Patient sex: F
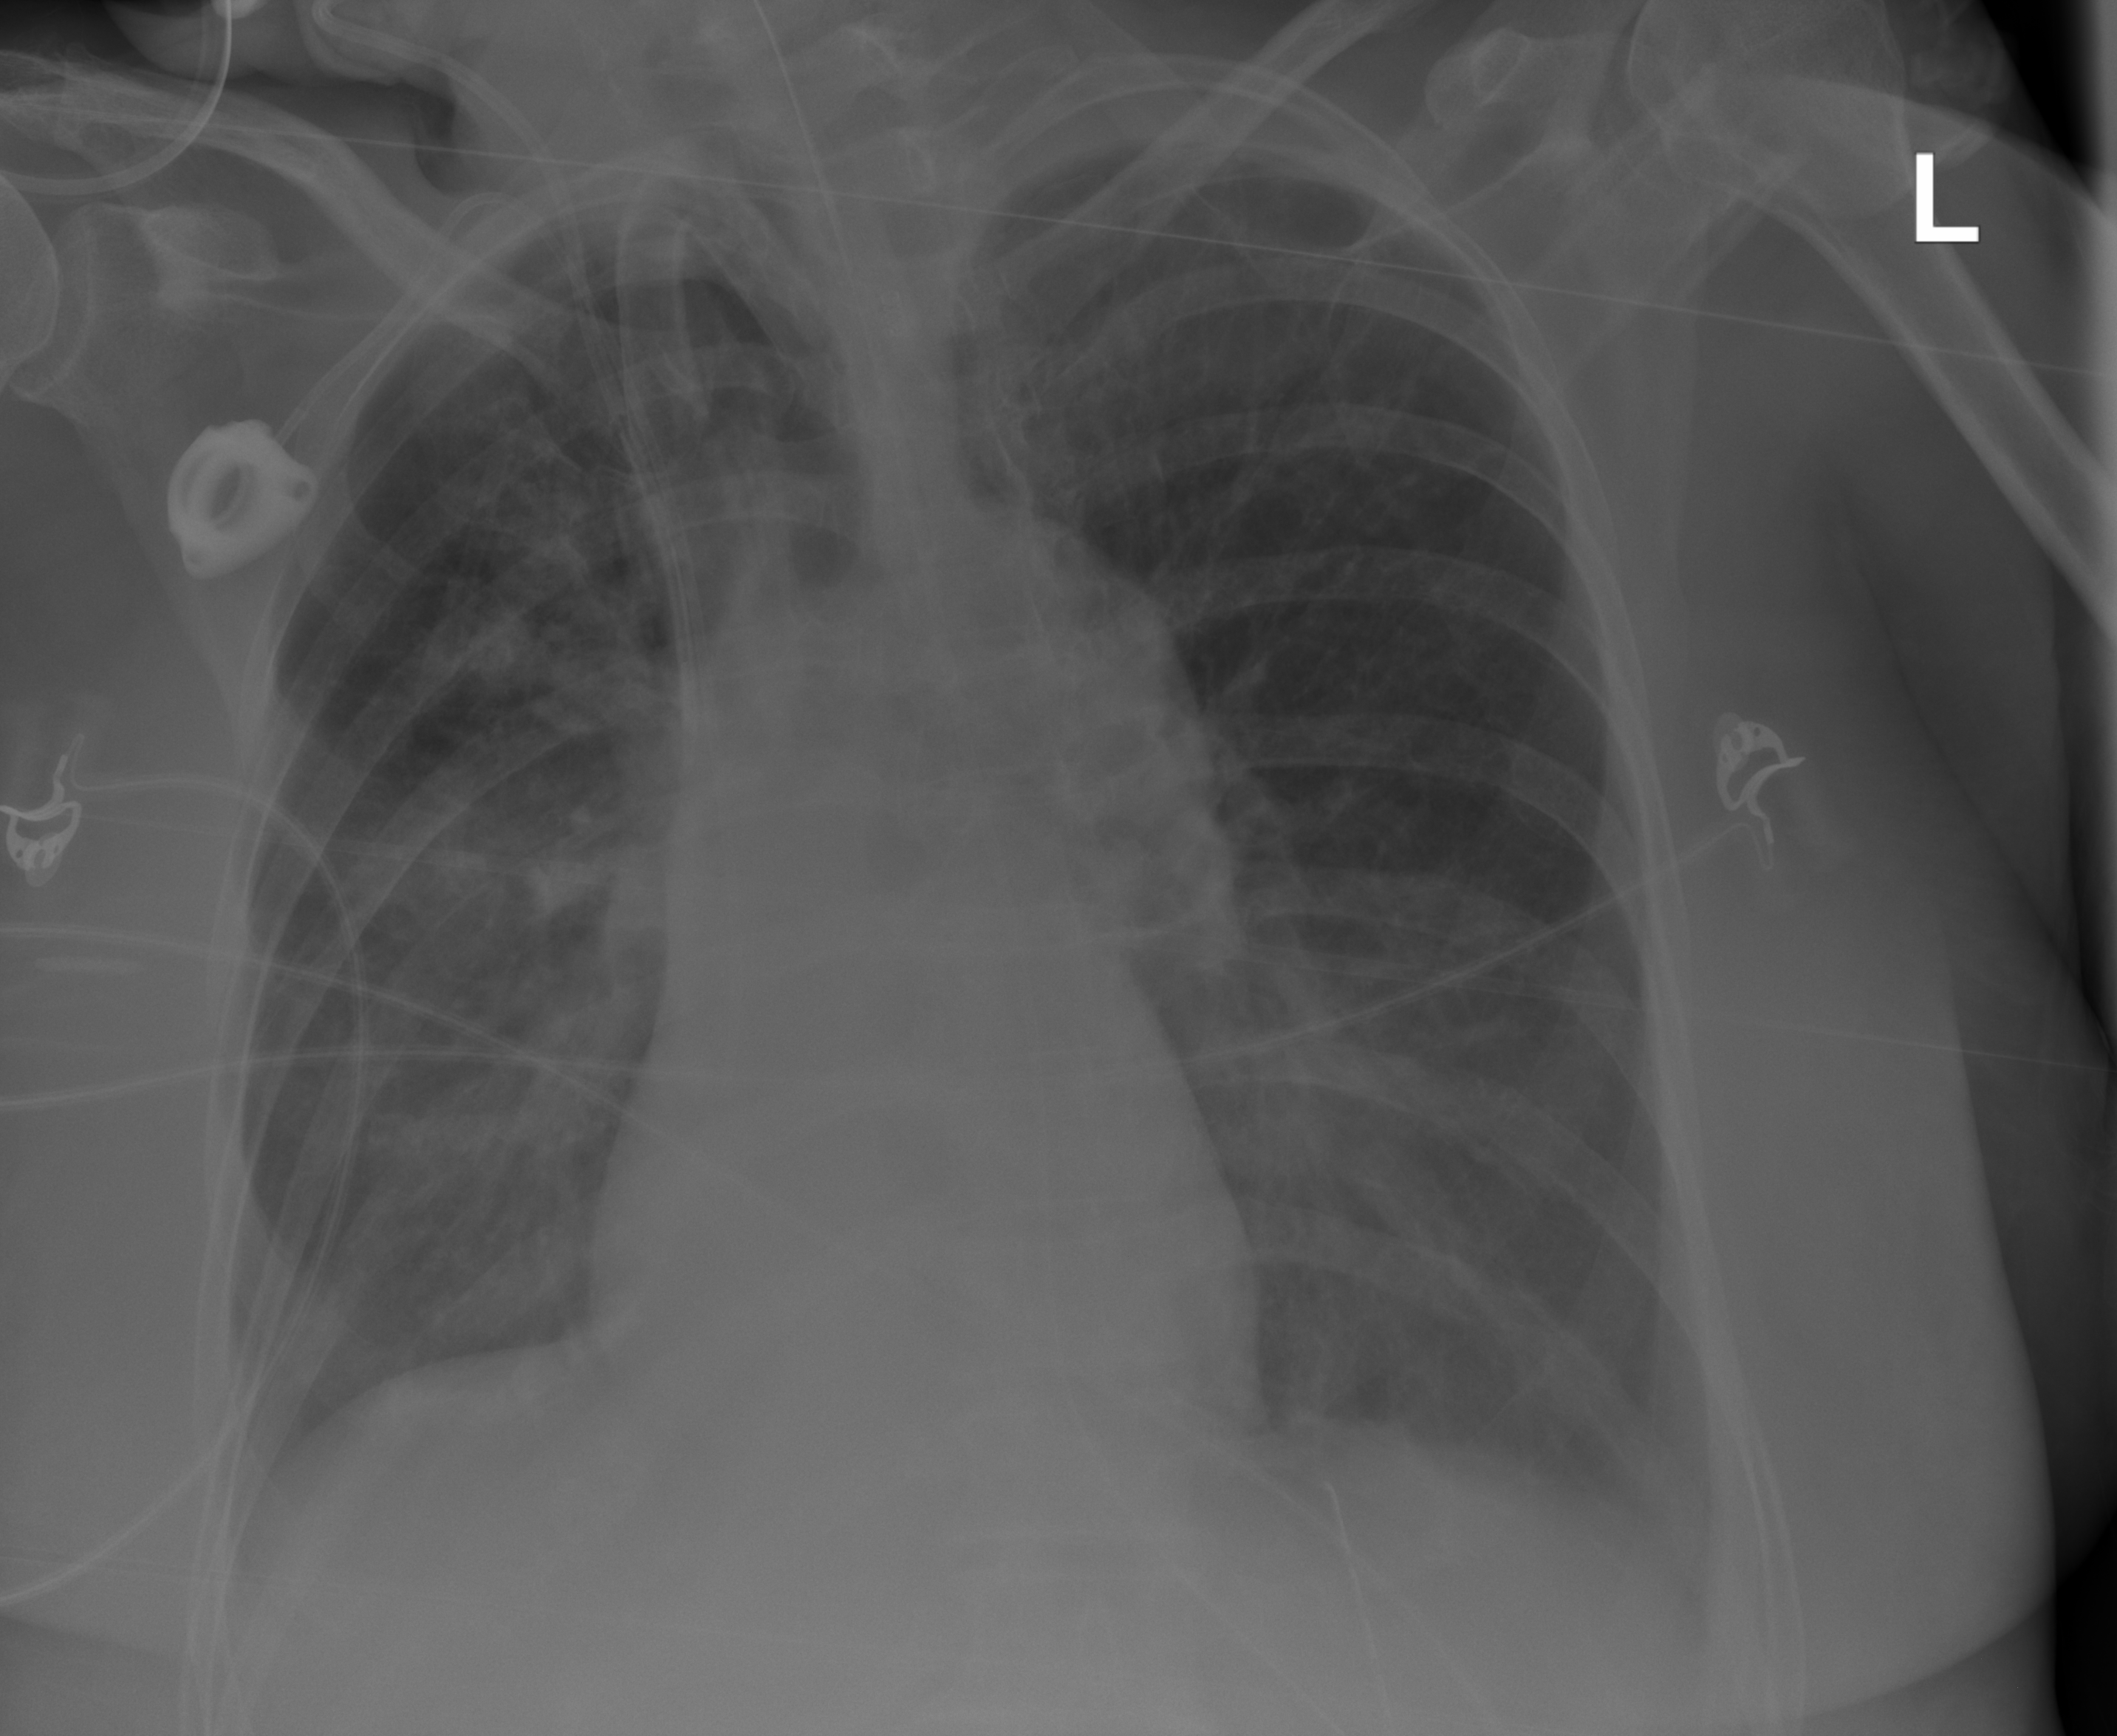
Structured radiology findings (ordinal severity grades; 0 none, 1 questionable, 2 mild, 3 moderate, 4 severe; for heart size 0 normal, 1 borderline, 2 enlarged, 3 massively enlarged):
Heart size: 0
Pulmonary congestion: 0
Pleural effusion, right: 1
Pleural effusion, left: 2
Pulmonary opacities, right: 0
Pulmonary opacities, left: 0
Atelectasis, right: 2
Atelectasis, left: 2